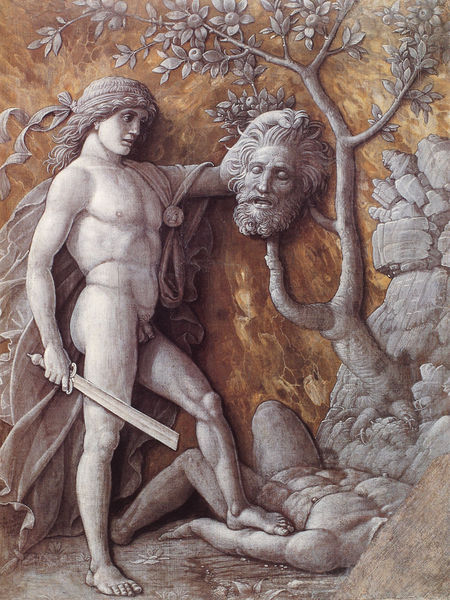
Titel: David mit dem Kopf von Goliath
Künstler: Andrea Mantegna
Institution: Wien, Kunsthistorisches Museum, Gemäldegalerie
Schlagwörter: akt, baum, felsen, held, kopf, körper, laub, mann, nackt, umhang, landschaft, braun, brust, schleife, bart, geköpft, gesicht, haupt, schädel, silber, steine, tod, tot, haare, mantel, relief, fels, grisaille, haarband, geschlecht, penis, kupfer, schwert, säbel, sieg, triumph, jüngling, mantegna, muskel, david, brustkorb, sieger, adonis, besiegt, goliat, goliath, natuir